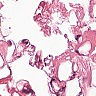
Metastatic tissue present: no